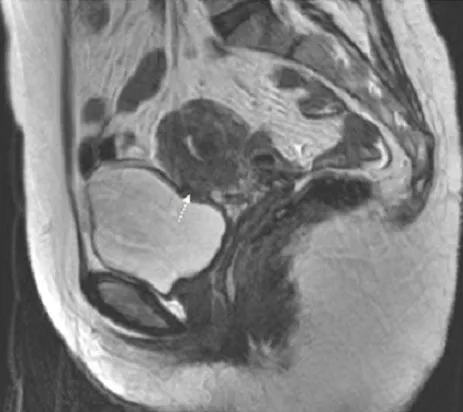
Pelvic MRI: sagittal sequence (T2 FSE) evidenced an oblong nodular lesion in hyposignal T2 in front of the vesicouterine cul de sac.
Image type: radiology (mri)